Question: How can I fix this error?
I have this error when I compile the code. I have no idea what it means or how I can fix this.

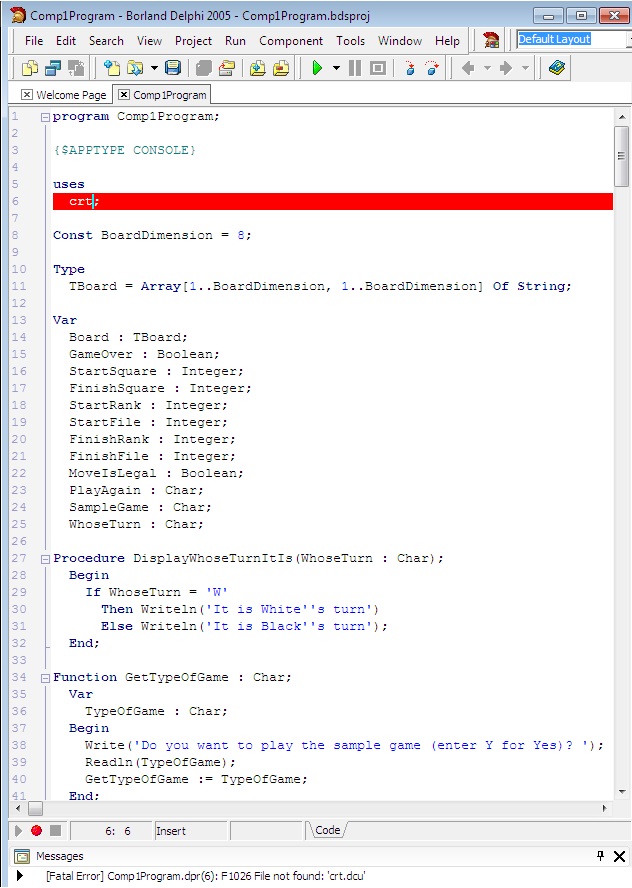
Answer: 'crt' is not part of the Delphi RTL. The original 'crt' unit was part of Turbo Pascal and supports console mode operations. There are a variety of ports of 'crt' to Windows. I don't have a good recommendation, but a websearch might lead you to a solution.
Now, do not be surprised if you need more work to get this code to compile. It would appear that you have not written the code yourself because if you had you would know all about 'crt'. It's possible that this is old TP code that needs more porting. Or perhaps it is modern Delphi code that assumes a particular 'crt' port. Or perhaps the code is intended for a different Pascal compiler, for instance FreePascal.
If you want more specific advice you would do well to know more about where the code originated. I would ask whoever gave you the code to tell you what the intended development environment is.